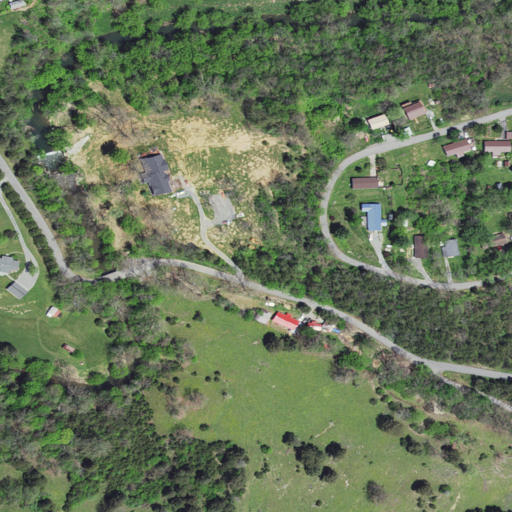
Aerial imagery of valley in Virginia named Barnes Hollow containing deciduous forest, pasture, open development, mixed forest, shrub, low intensity development, grassland, and medium intensity development